Question: I need an expandable UICollectionView in my app - so I came across this project (<URL>. It's a subclass of UICollectionView that implements the expand and collapse behaviour.
I have extended the demo app to display a + or a - button in the expandable cells.
'''
- (UICollectionViewCell *)collectionView:(UICollectionView *)collectionView cellForItemAtIndexPath:(NSIndexPath *)indexPath {
APLCollectionViewCell* cell = [collectionView dequeueReusableCellWithReuseIdentifier:@"APLCollectionViewCell" forIndexPath:indexPath];
if (indexPath.item == 0) {
cell.label.text = [NSString stringWithFormat:@"Section %li", (long)indexPath.section + 1];
cell.backgroundColor = [UIColor colorWithRed:58./255. green:165./255. blue:192./255. alpha:1.];
cell.indentView.hidden = YES;
cell.label_OnOff.text = @"+";
} else {
cell.label.text = [NSString stringWithFormat:@"Item %li", (long)indexPath.row];
cell.backgroundColor = [UIColor colorWithRed:58./255. green:165./255. blue:192./255. alpha:.5];
cell.indentView.hidden = NO;
[cell.label_OnOff setHidden:YES];
}
return cell;
}
'''
To switch between + and - I implemented the delegate methods:
'''
- (void)collectionView:(UICollectionView *)collectionView didCollapseItemAtIndexPath:(NSIndexPath *)indexPath
{
APLCollectionViewCell *cell = (APLCollectionViewCell*)[collectionView cellForItemAtIndexPath:indexPath];
cell.label_OnOff.text = @"+";
}
- (void)collectionView:(UICollectionView *)collectionView didExpandItemAtIndexPath:(NSIndexPath *)indexPath
{
APLCollectionViewCell *cell = (APLCollectionViewCell*)[collectionView cellForItemAtIndexPath:indexPath];
cell.label_OnOff.text = @"-";
}
'''
As you can see in the screenshot, the visible cells are updated correctly. Once I scroll down to the former invisible cells, the + button disappears.
This problem doesn't occur when there are only a few items in the UICollectionView, so that there is no need to scroll to further items.

Am I doing something wrong with IndexPath for invisble cells, or do you have any other hints for me?
Thank you!
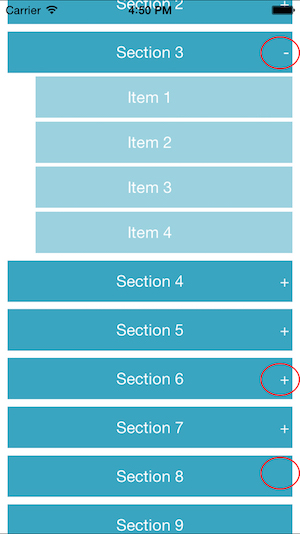
Answer: Thx Bhanu,
your answer pointed me to the right direction. The cells in the collectionview are REUSED, so I had to set 'cell.label_OnOff.hidden = NO;' and 'cell.label_OnOff.hidden = YES;' when I check for the IndexPath.